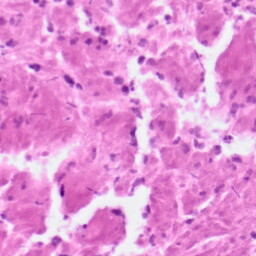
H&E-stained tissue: Pancreatic